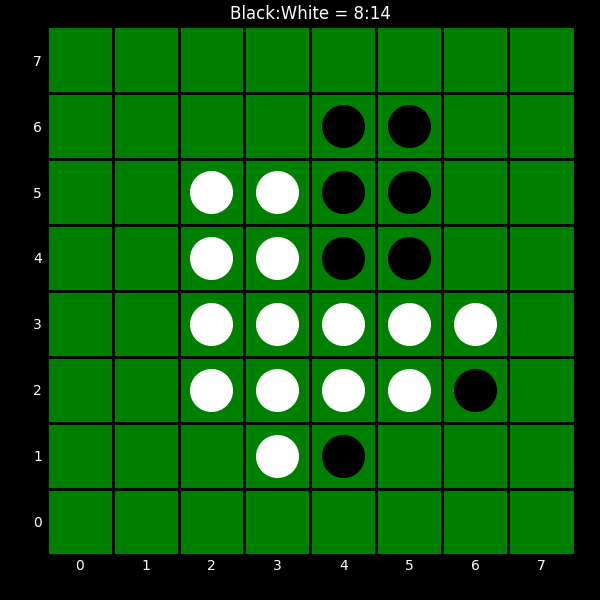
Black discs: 8
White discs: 14